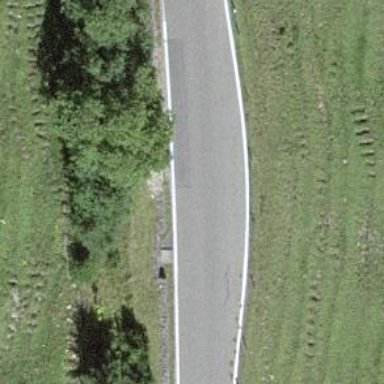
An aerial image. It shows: Passing place on the road.